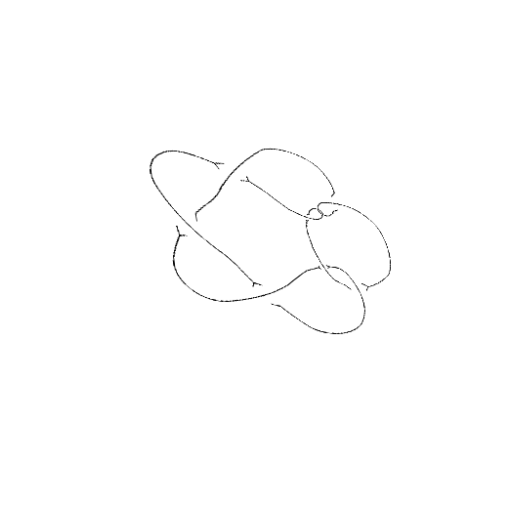
Crossing number: 9